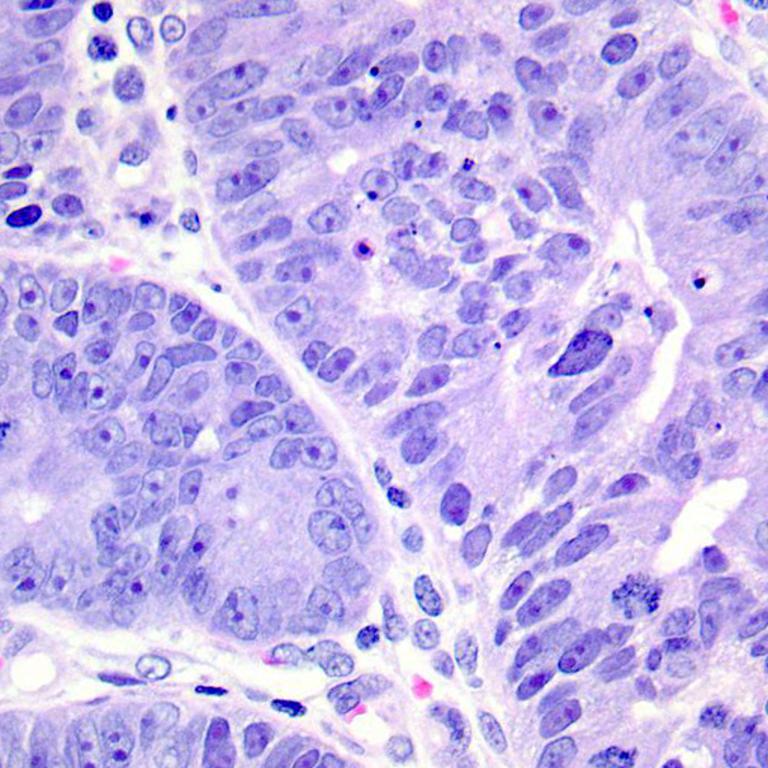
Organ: colon
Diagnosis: adenocarcinomas